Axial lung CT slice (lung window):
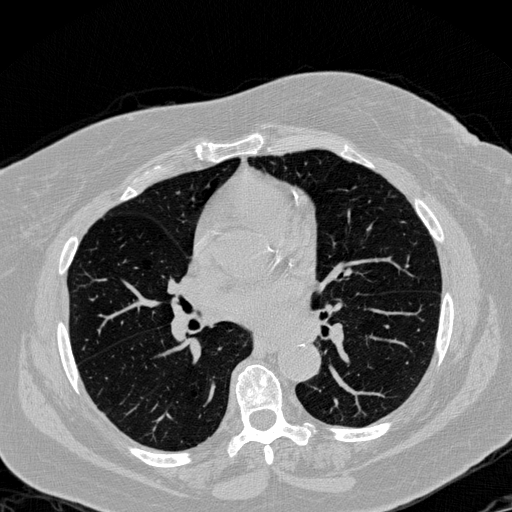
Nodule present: no